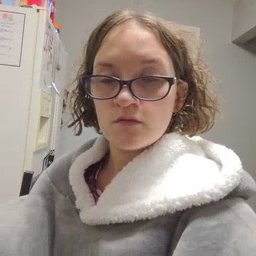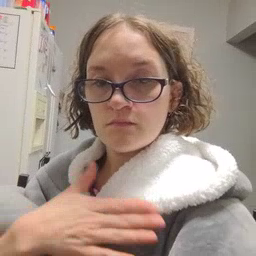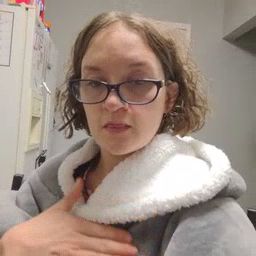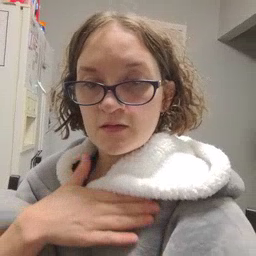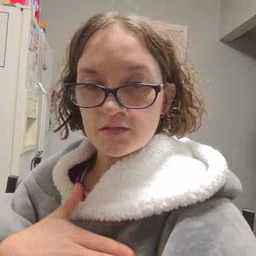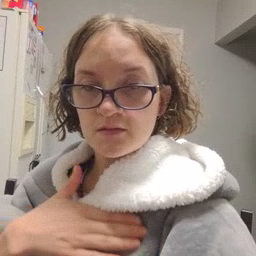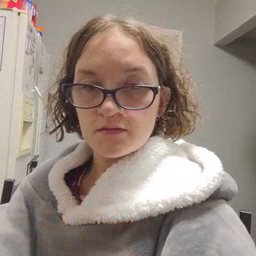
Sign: please